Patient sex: M
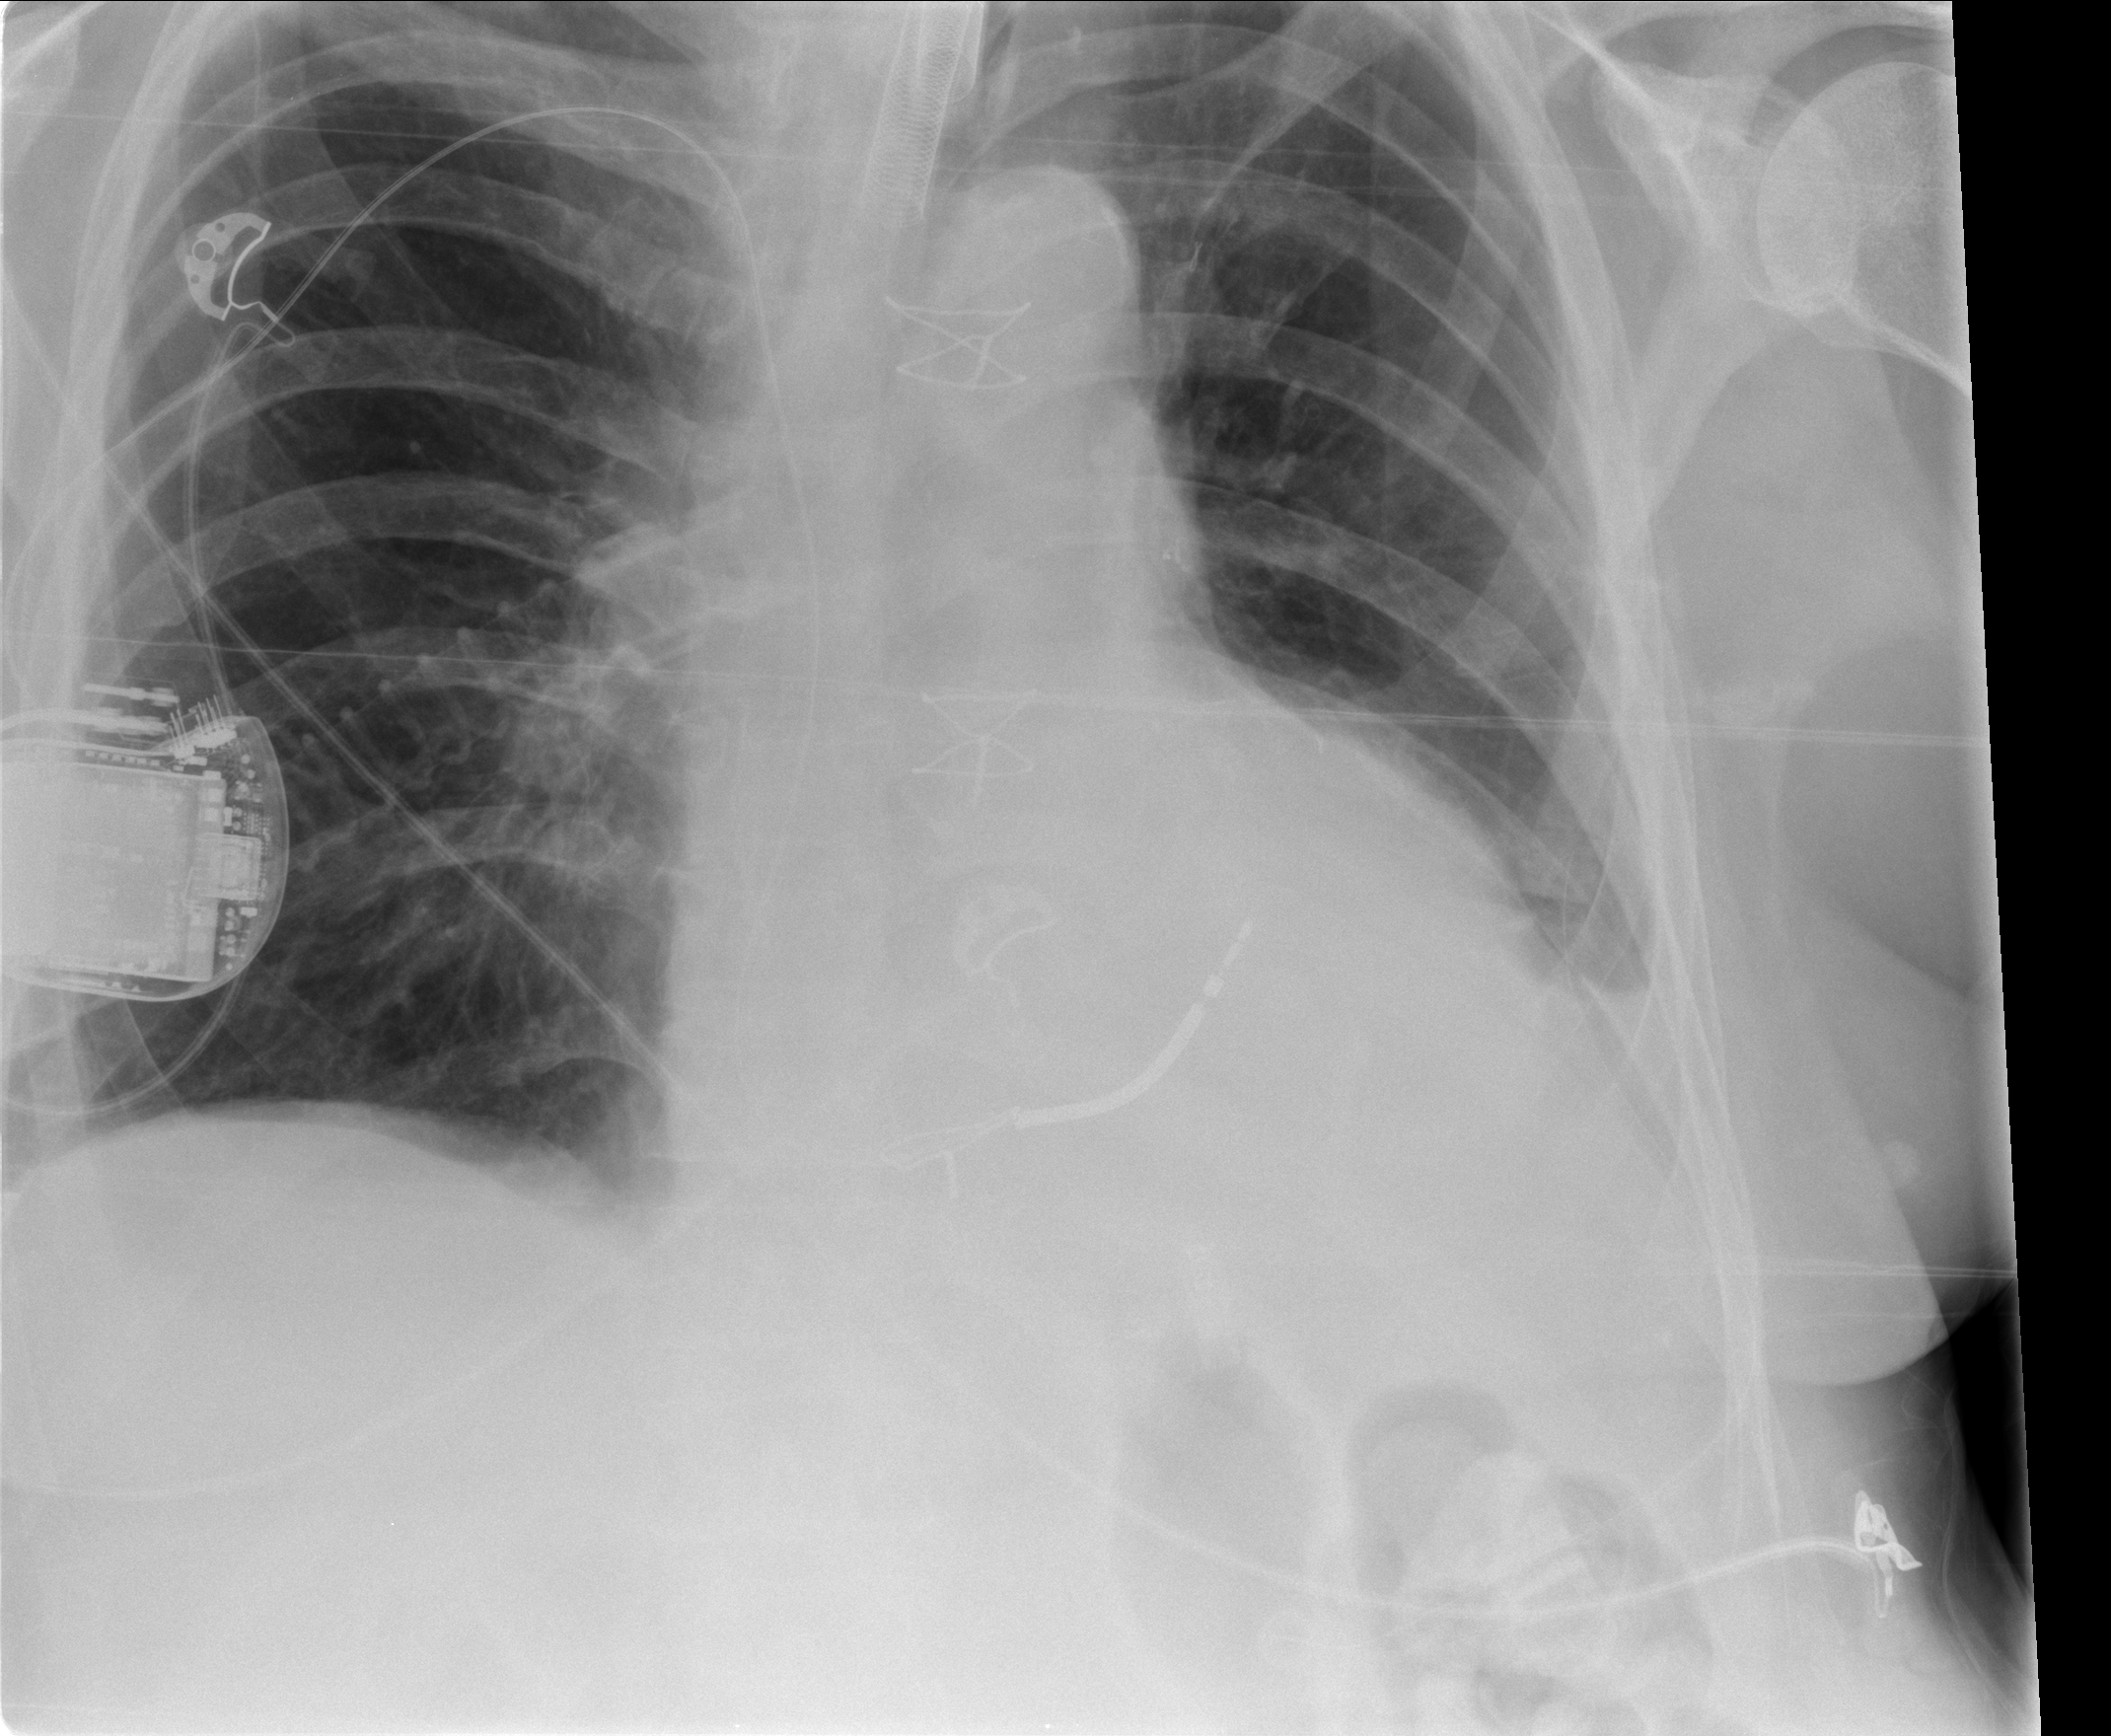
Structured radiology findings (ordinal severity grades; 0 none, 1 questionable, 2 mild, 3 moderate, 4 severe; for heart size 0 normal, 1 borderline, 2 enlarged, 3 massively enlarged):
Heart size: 0
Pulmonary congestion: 0
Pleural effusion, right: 0
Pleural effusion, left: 2
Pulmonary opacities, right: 0
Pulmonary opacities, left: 0
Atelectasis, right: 0
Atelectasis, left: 2